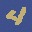
Label: 4